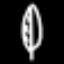
Label: leaf